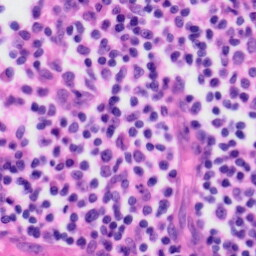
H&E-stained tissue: Tonsil